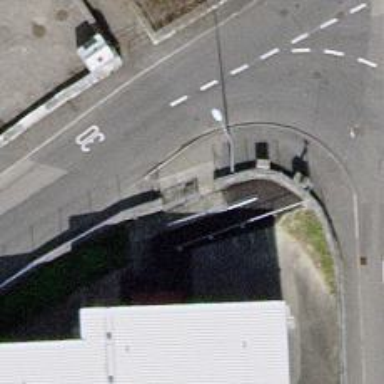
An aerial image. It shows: Entrance with barrier.